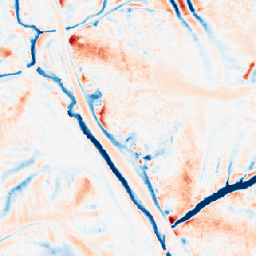
Category: edge_preserving
Decomposition family: median
Decomposition parameters: size: 21
Upsampling method: area
Upsampling parameters: scale: 4
Upsampling scale: 4